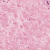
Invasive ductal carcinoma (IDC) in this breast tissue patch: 0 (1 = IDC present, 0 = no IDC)